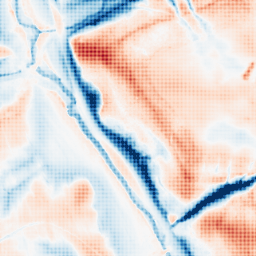
Category: trend_removal
Decomposition family: local_polynomial
Decomposition parameters: window_size: 51
degree: 2
Upsampling method: sinc_hamming
Upsampling parameters: scale: 4
kernel_size: 4
Upsampling scale: 4